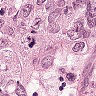
Metastatic tissue present: yes